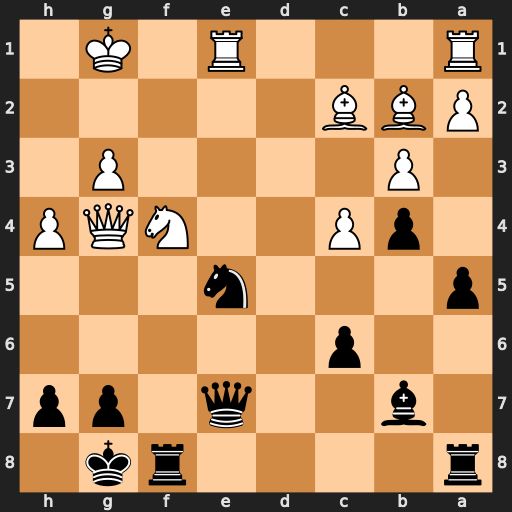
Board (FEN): r4rk1/1b2q1pp/2p5/p3n3/1pP2NQP/1P4P1/PBB5/R3R1K1
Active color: b
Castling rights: -
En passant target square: -
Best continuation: Qc5+ Kh1 Nxg4